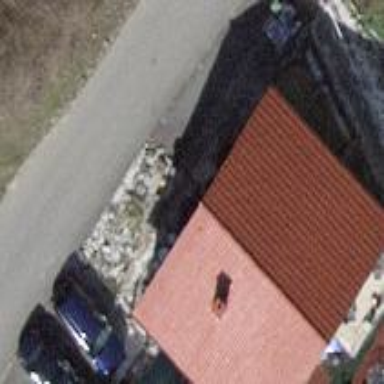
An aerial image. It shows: Detached building.